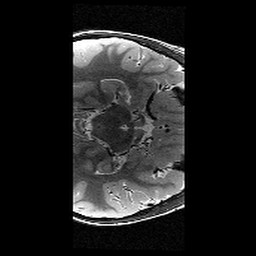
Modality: T2w
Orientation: axial
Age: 10
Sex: male
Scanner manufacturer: siemens
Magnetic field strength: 3 T
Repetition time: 9.23 s
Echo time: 0.067 s